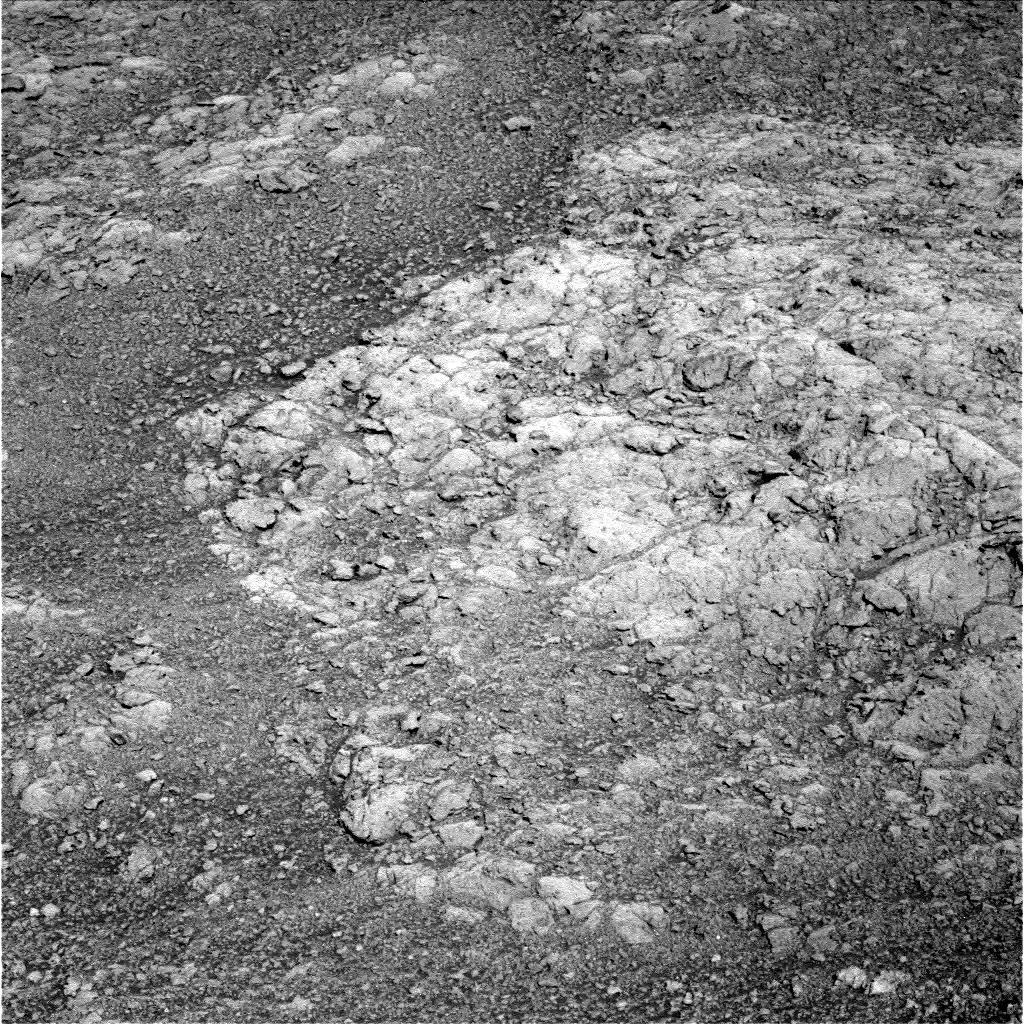
Terrain classes present: Bedrock, Gravel / Sand / Soil